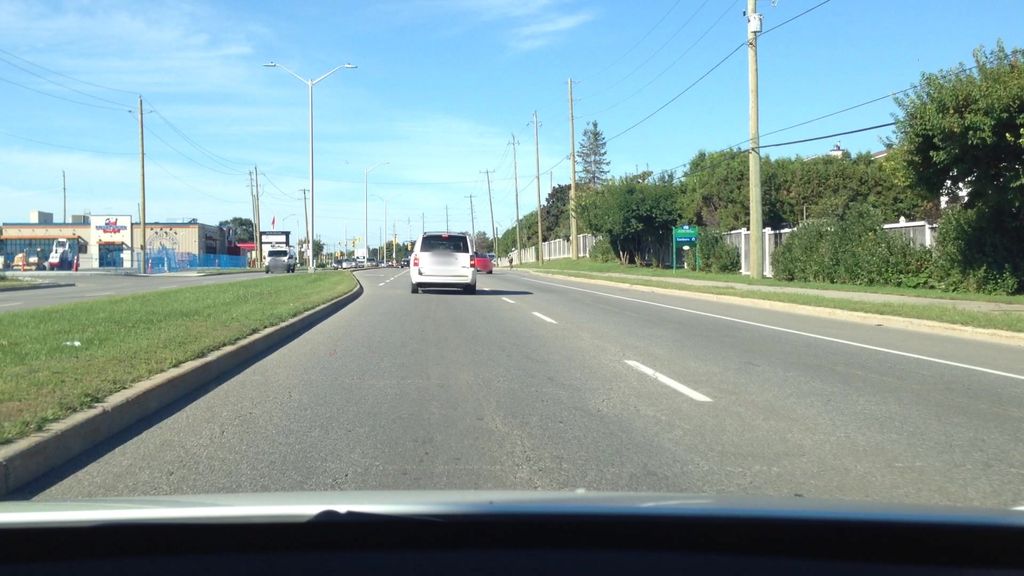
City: ottawa-gatineau